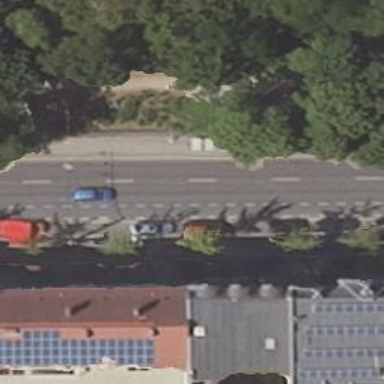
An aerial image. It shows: Tram stop position for public transport.